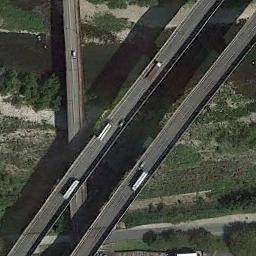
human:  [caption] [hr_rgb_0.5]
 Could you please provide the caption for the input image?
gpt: The three cross-bridges connect the green fields on both sides of the green river  There are many cars on the bridge .

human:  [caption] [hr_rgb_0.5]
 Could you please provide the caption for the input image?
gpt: There are many cars on the bridges .

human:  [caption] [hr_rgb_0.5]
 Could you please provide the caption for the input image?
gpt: Three bridges are over the river next to the grass .

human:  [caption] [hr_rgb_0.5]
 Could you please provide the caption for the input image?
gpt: Most of the area the bridge crosses is bare land .